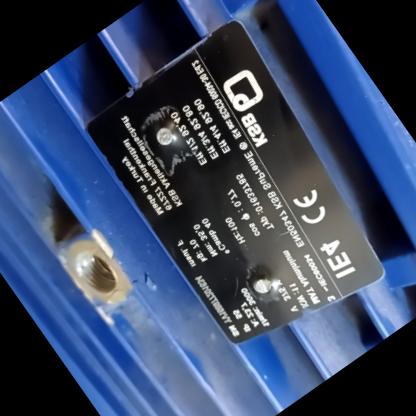
Klasa: tabliczka-znamionowa